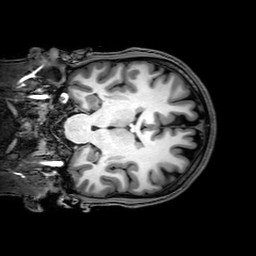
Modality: T1w
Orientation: coronal
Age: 24
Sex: male
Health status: healthy
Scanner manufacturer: philips
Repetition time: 0.008221 s
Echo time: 0.00376 s